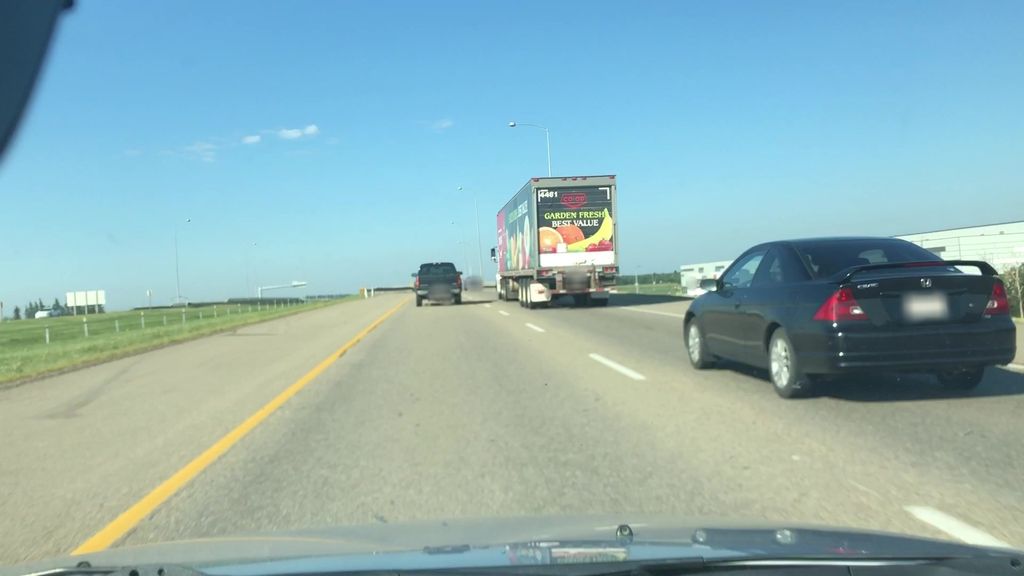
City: edmonton